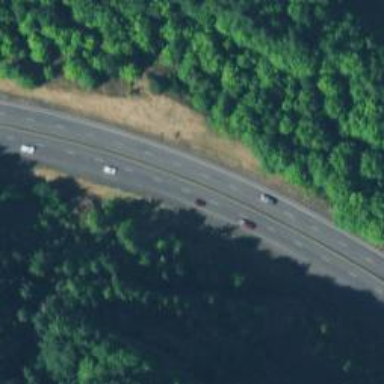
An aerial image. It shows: This image shows trunk highway that functions as expressway.